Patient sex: M
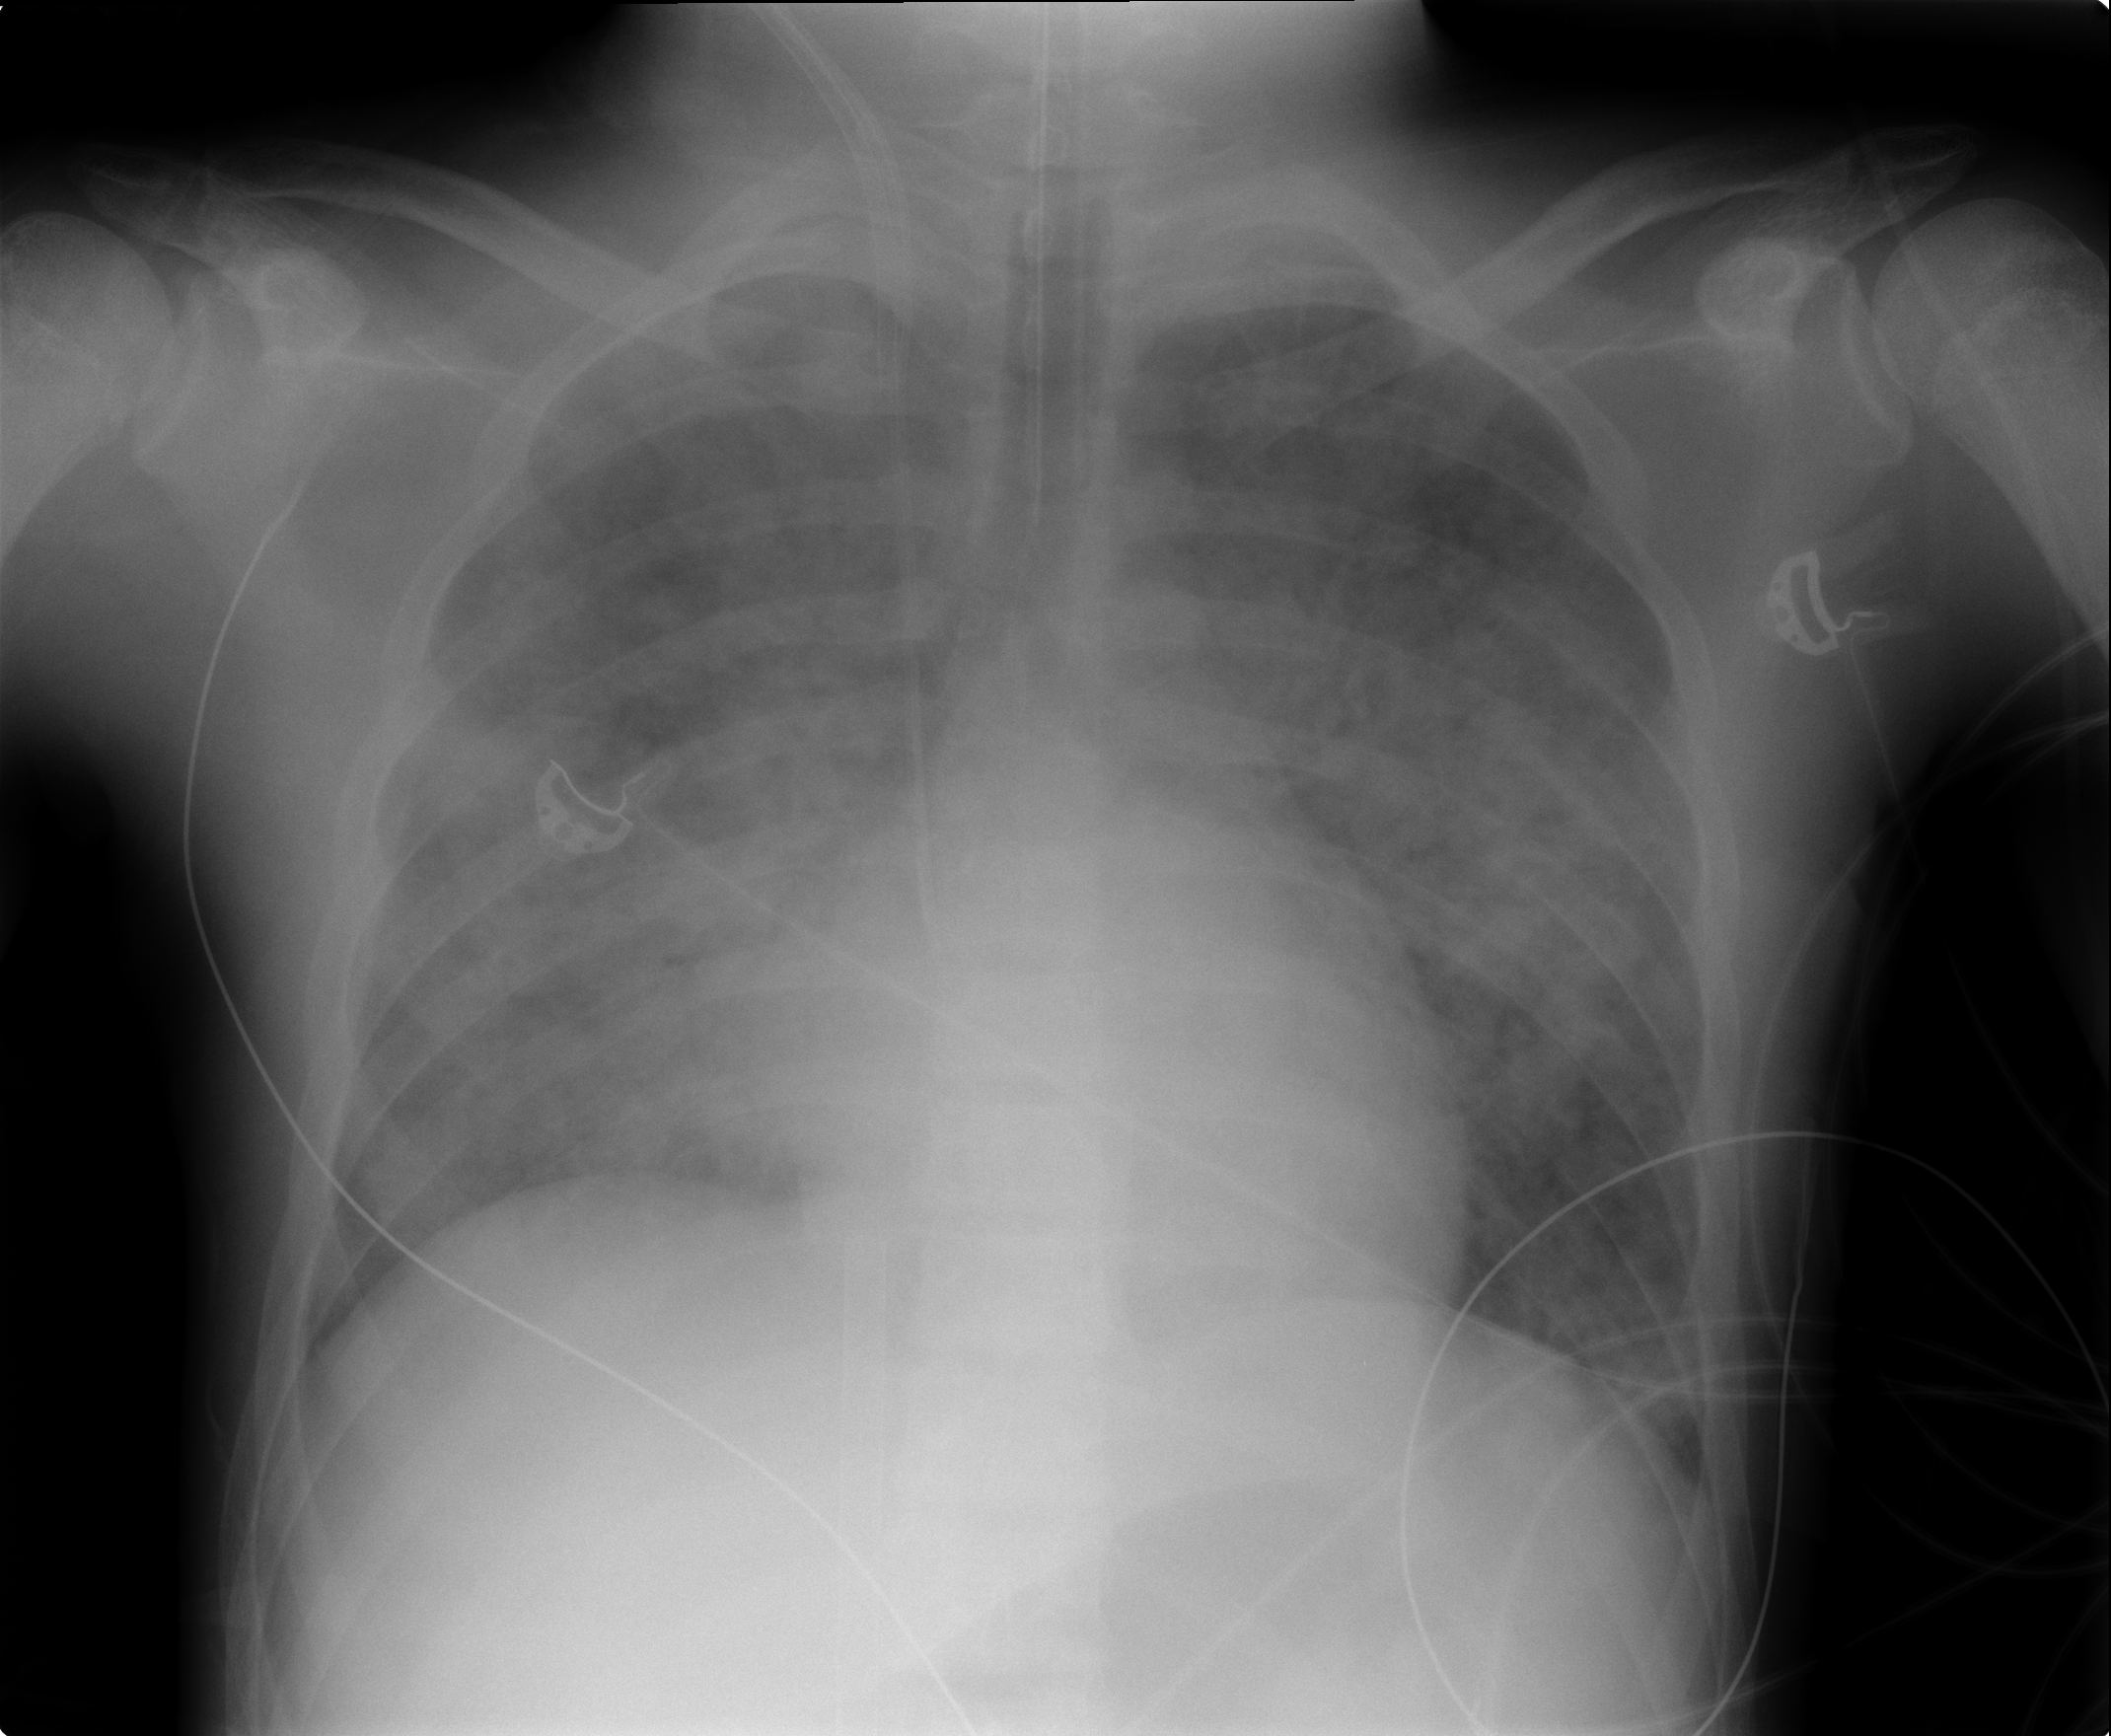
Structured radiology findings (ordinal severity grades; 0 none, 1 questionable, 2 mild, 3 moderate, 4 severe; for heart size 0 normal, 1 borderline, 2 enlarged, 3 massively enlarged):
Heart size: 0
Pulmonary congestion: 1
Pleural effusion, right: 0
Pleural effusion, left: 0
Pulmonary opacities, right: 4
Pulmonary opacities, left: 4
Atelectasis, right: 3
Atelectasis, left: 3